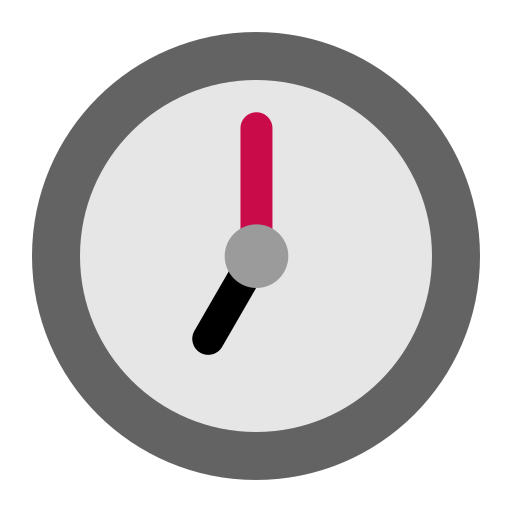
seven oclock flat